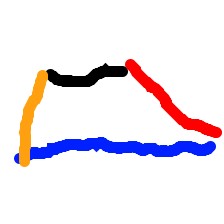
Shape: trapezoid